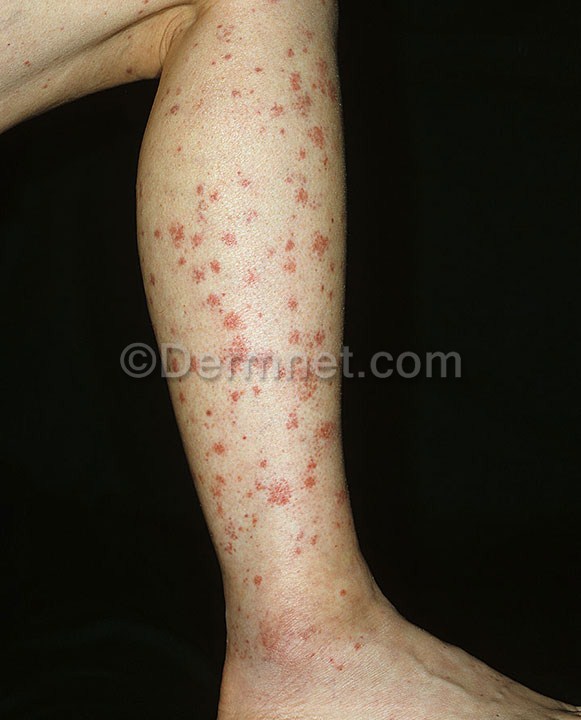
Disease: Vasculitis Photos